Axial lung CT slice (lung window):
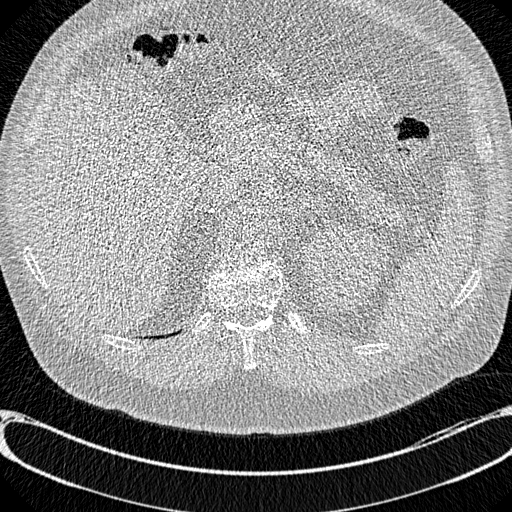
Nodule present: no